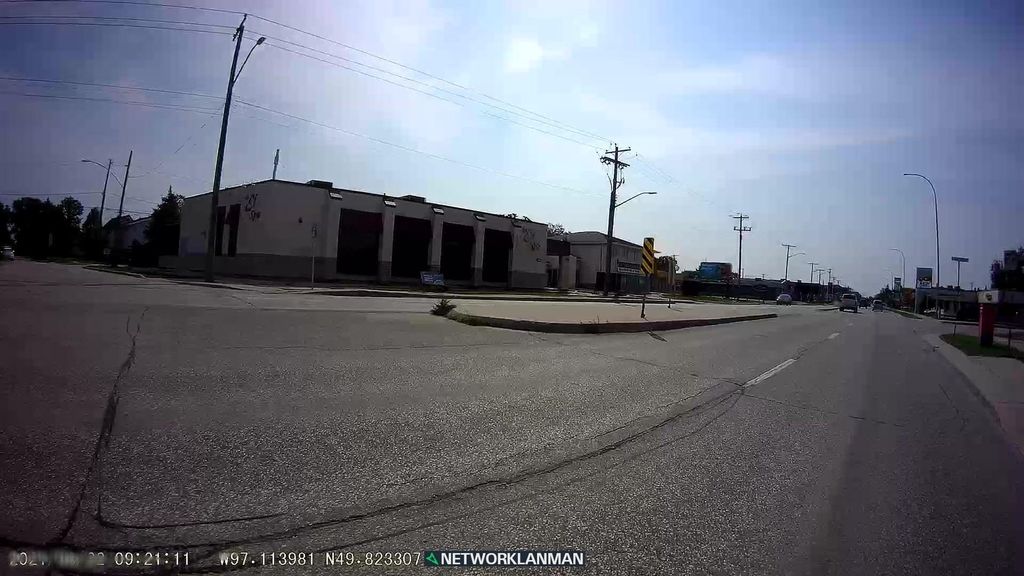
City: winnipeg